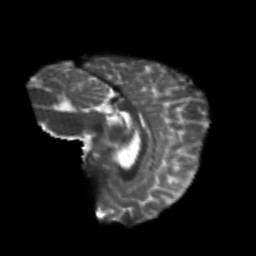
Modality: T2w
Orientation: sagittal
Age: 22
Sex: female
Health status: healthy
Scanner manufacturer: philips
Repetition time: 7.388 s
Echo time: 0.08599 s